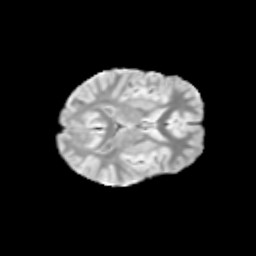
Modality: T2w
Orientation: axial
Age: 11
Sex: male
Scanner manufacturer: siemens
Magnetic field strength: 3 T
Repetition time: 3.8 s
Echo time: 0.07 s